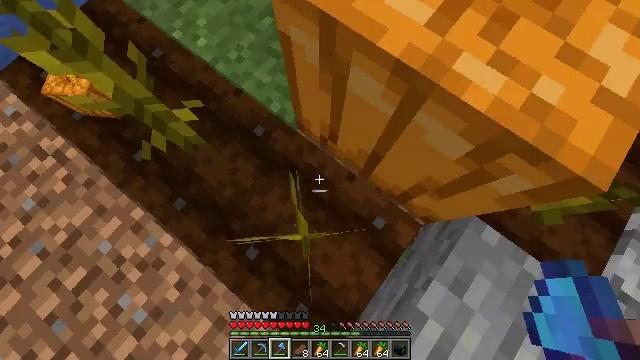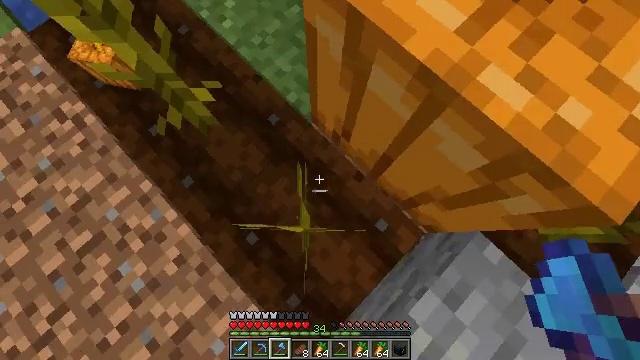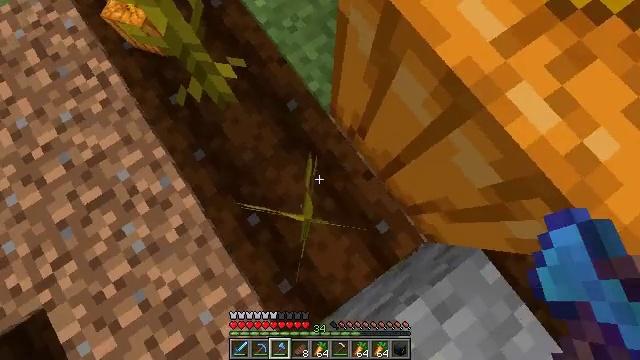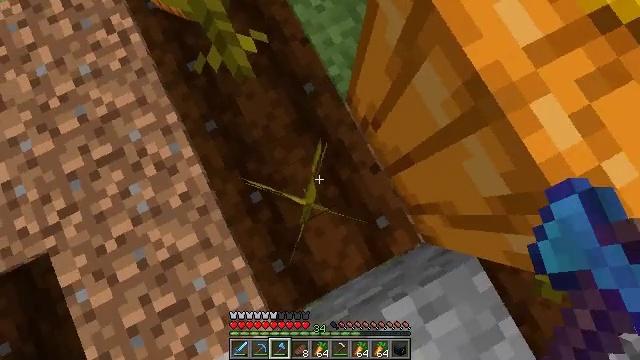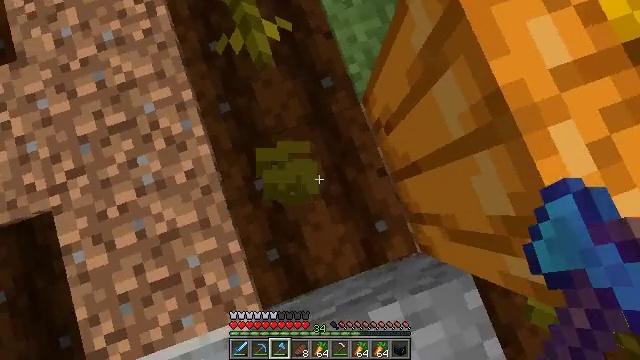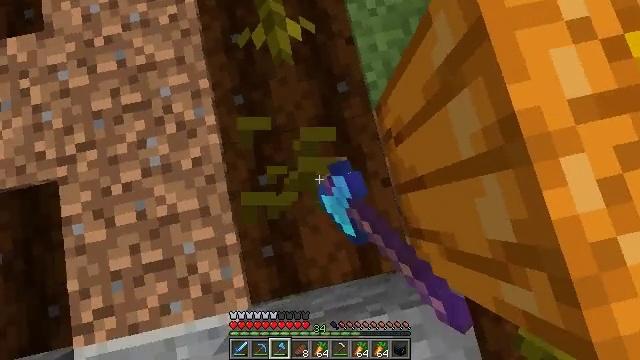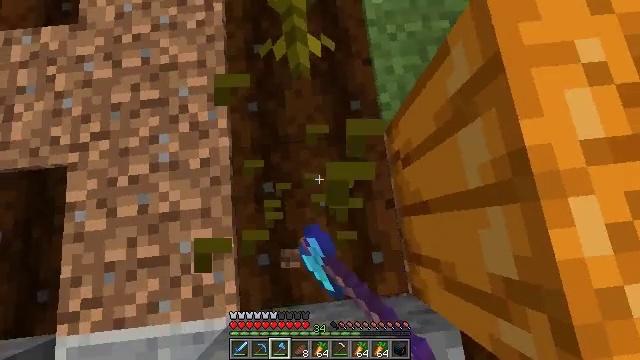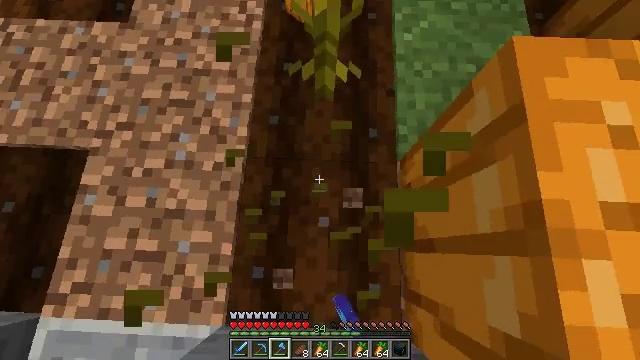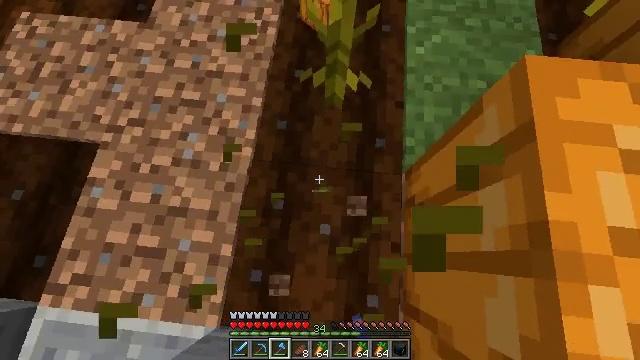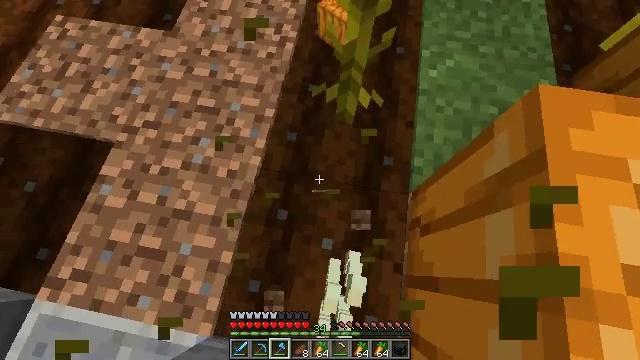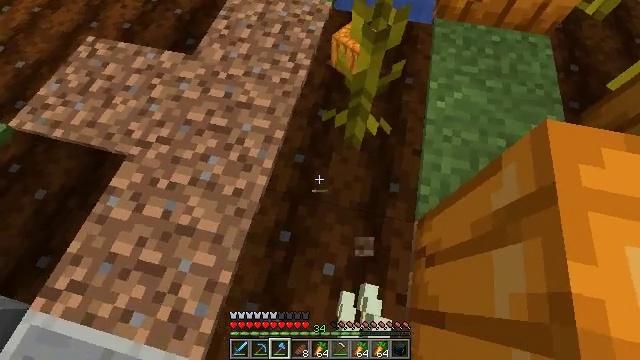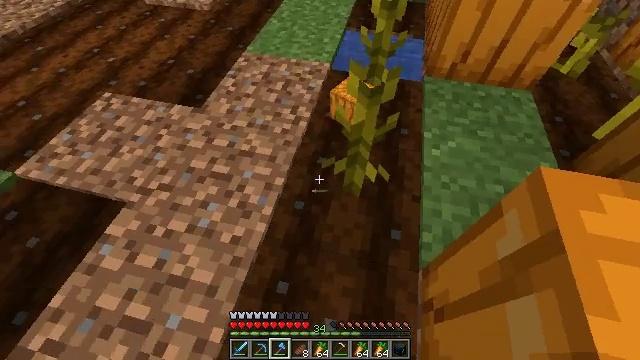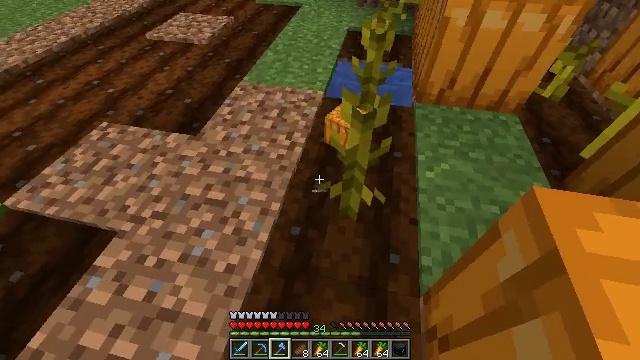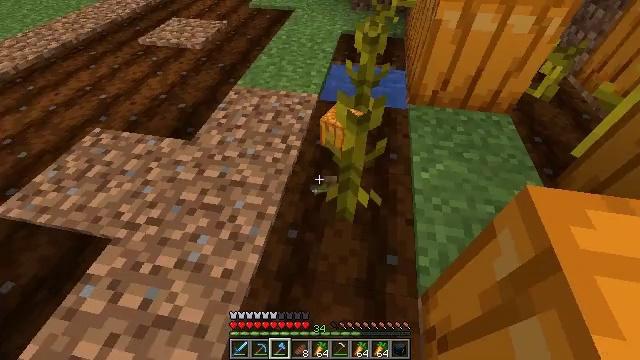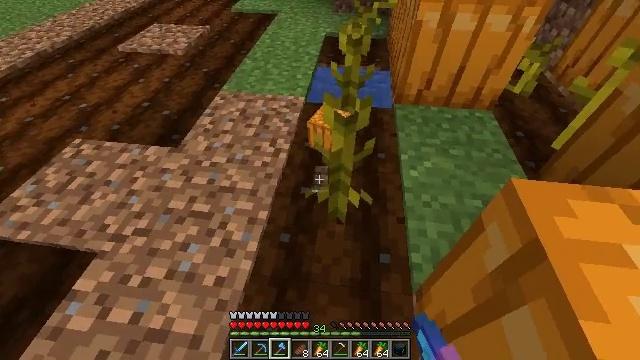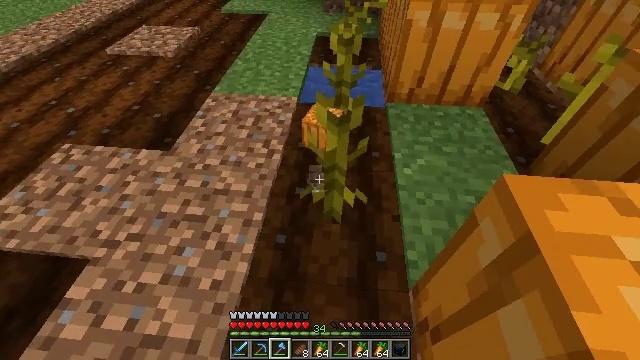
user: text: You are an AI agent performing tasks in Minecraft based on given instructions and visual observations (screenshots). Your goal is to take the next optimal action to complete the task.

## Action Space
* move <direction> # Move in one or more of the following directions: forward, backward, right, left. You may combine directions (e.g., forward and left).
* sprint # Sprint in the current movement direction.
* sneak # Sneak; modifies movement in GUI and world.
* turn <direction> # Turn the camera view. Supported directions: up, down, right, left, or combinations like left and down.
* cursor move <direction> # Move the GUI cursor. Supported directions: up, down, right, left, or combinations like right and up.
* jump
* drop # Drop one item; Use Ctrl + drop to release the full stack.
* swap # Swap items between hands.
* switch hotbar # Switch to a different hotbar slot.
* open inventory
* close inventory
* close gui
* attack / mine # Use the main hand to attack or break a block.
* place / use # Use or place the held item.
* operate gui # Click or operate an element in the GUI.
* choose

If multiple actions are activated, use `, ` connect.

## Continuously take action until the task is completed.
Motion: motion action
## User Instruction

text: Mine the pumpkin stem to harvest it.
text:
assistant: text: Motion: turn left and down
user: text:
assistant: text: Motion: turn left and down
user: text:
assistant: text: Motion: turn left and down
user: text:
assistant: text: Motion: turn left, attack / mine
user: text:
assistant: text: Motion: turn left, attack / mine
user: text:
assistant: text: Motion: turn left and up, attack / mine
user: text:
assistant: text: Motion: turn left and up
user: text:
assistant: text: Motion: turn left and up
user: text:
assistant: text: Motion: turn left and up
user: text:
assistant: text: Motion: turn left and up
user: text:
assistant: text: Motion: turn up
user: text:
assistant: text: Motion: turn right and up
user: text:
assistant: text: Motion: turn right, attack / mine
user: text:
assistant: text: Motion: turn right, attack / mine
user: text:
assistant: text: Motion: turn right, attack / mine
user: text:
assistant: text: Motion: turn right, attack / mine
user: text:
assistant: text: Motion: no_op
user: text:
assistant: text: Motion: no_op
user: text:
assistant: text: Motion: no_op
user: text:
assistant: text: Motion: no_op
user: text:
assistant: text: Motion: attack / mine